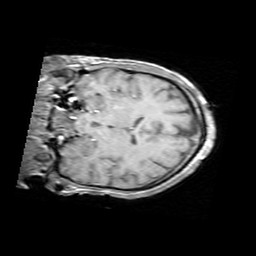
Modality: T1w
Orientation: coronal
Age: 34
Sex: male